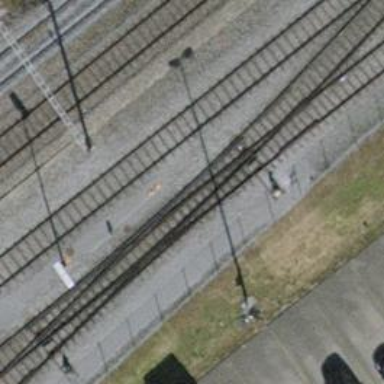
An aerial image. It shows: Single-track railway spur.